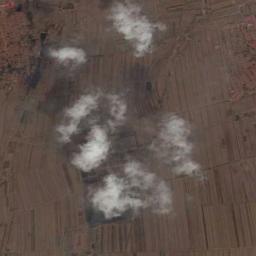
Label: cloud